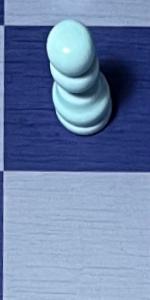
Label: Empty